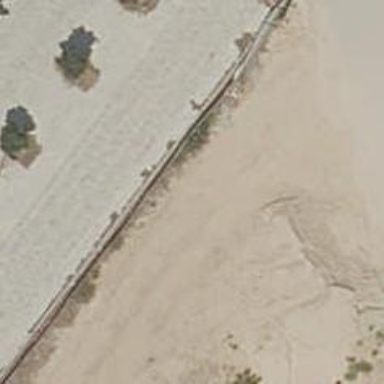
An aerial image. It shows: Fence with chain link type.